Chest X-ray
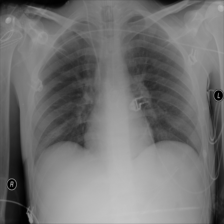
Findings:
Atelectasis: negative
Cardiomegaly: negative
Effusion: negative
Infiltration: negative
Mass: negative
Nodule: negative
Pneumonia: negative
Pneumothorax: negative
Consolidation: negative
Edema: negative
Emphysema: negative
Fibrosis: negative
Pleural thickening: negative
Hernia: negative